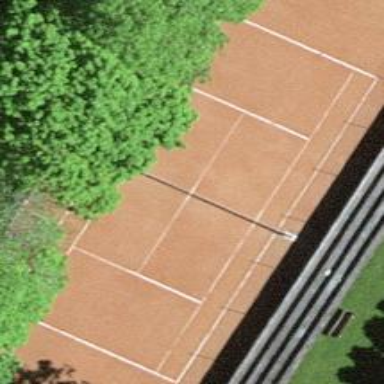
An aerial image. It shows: Sandy tennis court in leisure land pitch.